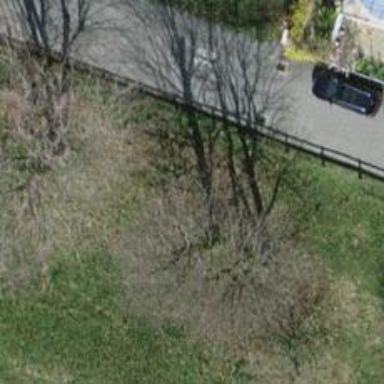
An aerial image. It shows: Deciduous broadleaved tree in garden.